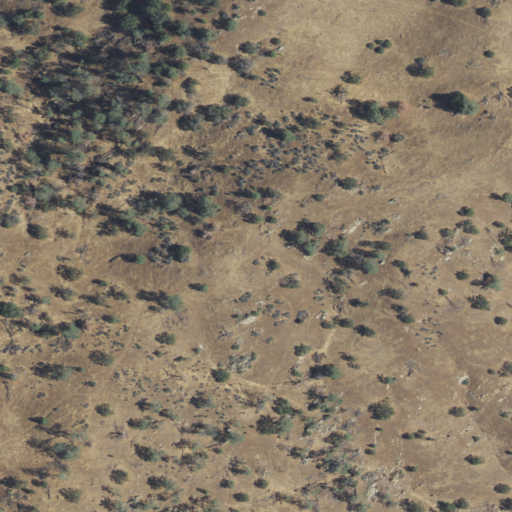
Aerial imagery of ridge(s) in California named Millerton Ridge containing grassland, shrub, and evergreen forest